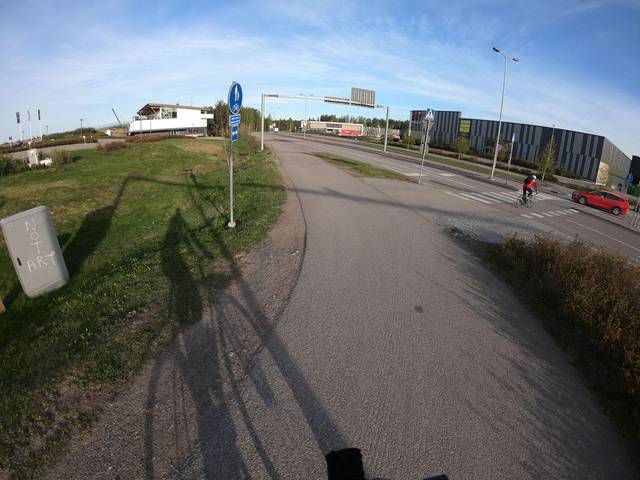
Region: Finland
Coordinates: 60.201, 24.787